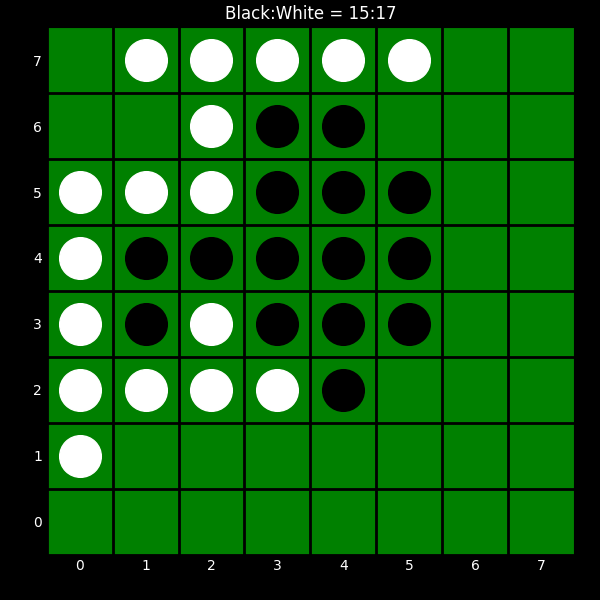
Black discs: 15
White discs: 17